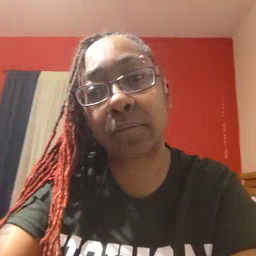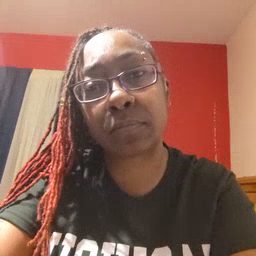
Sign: find